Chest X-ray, AP view. Patient: 40 years old, sex F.
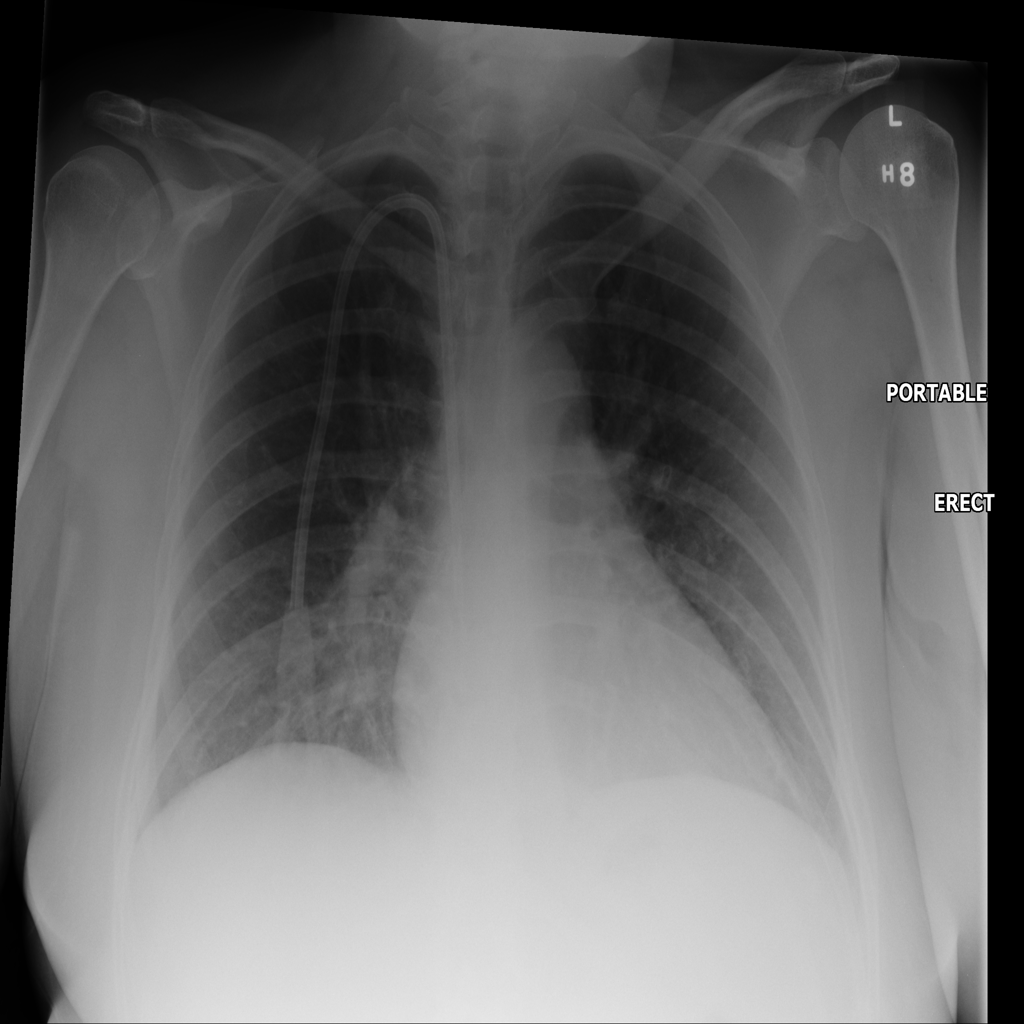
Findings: No Finding